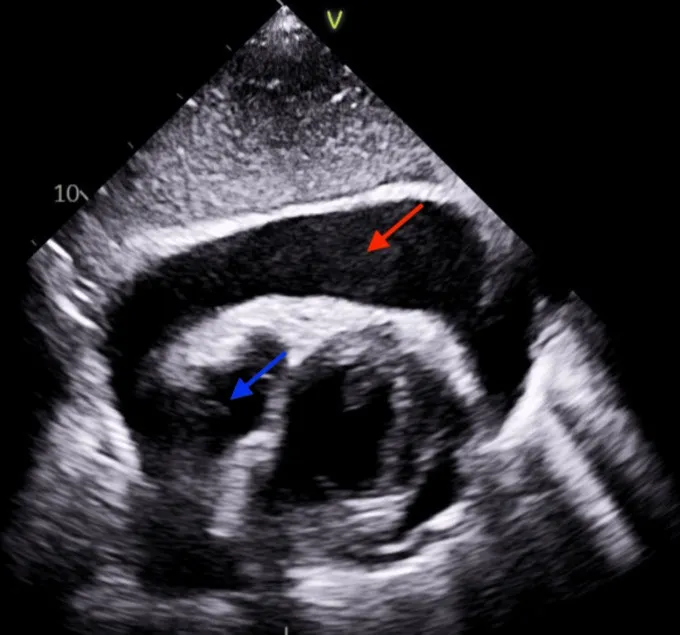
Transthoracic echocardiogram (TTE) showing pericardial effusion. TTE showing large pericardial effusion (red arrow) and collapsed right atrium (blue arrow).
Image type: radiology (ultrasound)